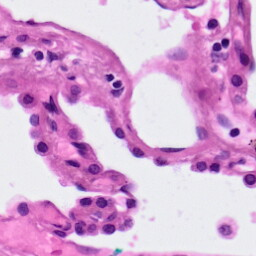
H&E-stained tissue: Lung